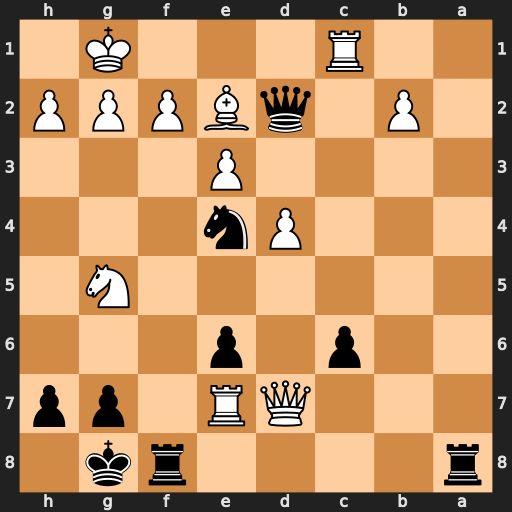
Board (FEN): r4rk1/3QR1pp/2p1p3/6N1/3Pn3/4P3/1P1qBPPP/2R3K1
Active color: b
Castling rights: -
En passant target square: -
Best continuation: Qxc1+ Bf1 Qxf1+ Kxf1 Rxf2+ Ke1 Ra1#